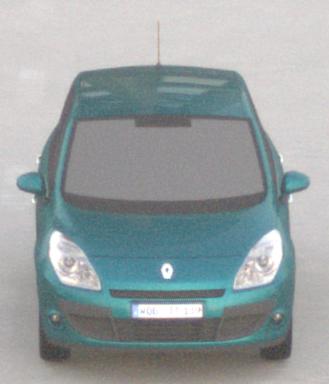
Make: Renault
Model: Scénic 1.6 16V 110
Detailed model: Scénic (III)
Model produced from: 2009/06
Model produced until: 2010/08
Doors: 5
Color: blue
Road condition: dry road
Daytime: sunrise or sunset
Contrast: low contrast